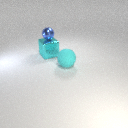
large cyan rubber sphere to the right of large cyan metal cube